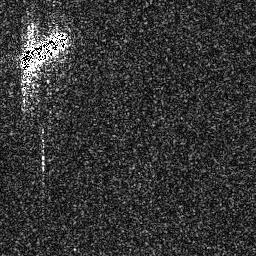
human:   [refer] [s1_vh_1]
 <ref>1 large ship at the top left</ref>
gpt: <box>[[6, 11, 28, 28, 0]]</box>